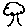
Label: tree